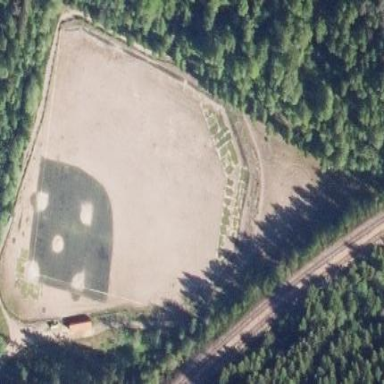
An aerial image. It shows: Gravel baseball pitch for leisure land.